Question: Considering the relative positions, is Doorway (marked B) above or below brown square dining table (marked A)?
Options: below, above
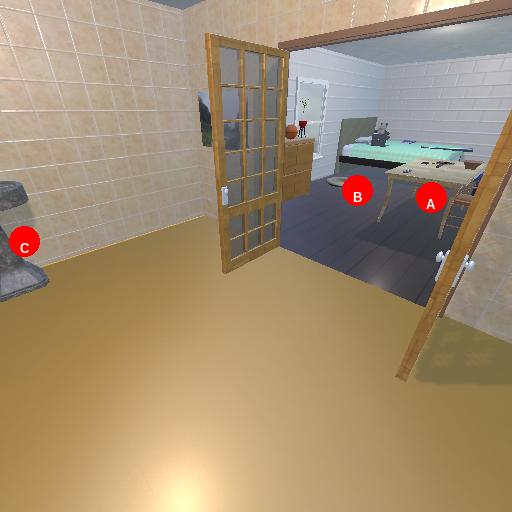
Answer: below